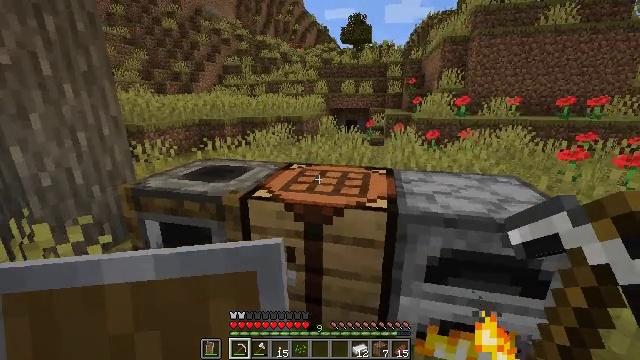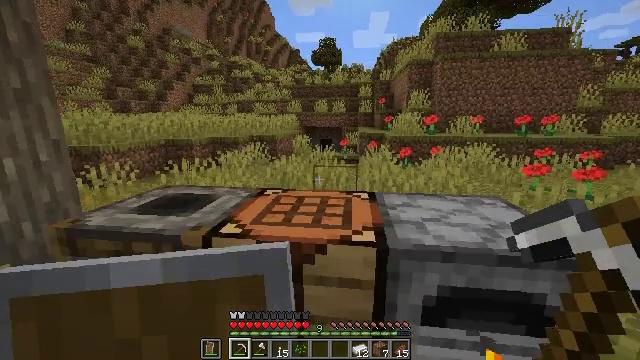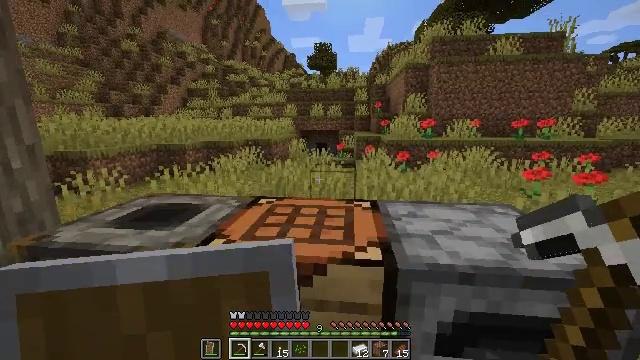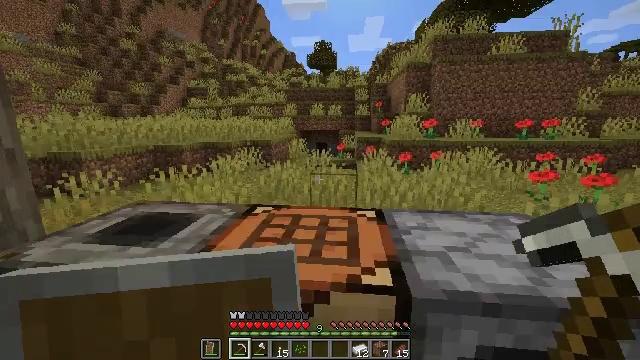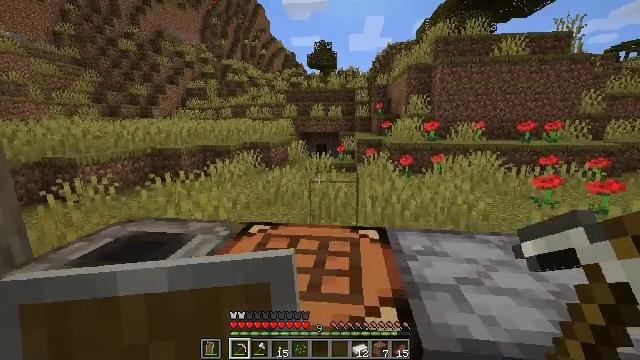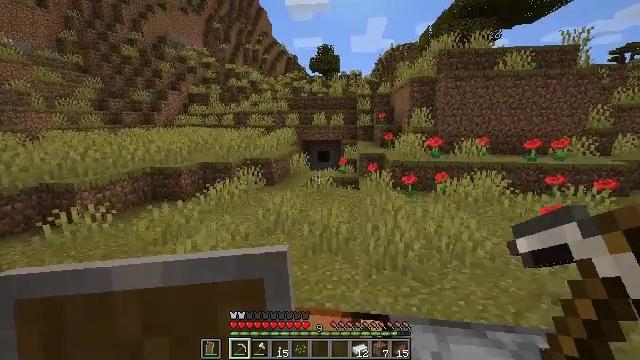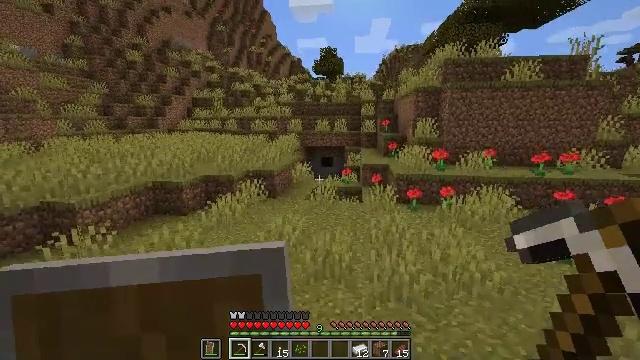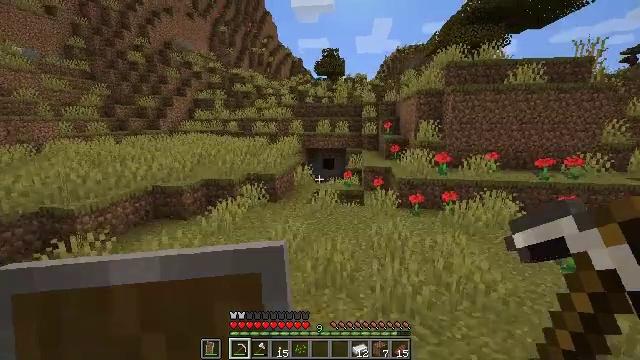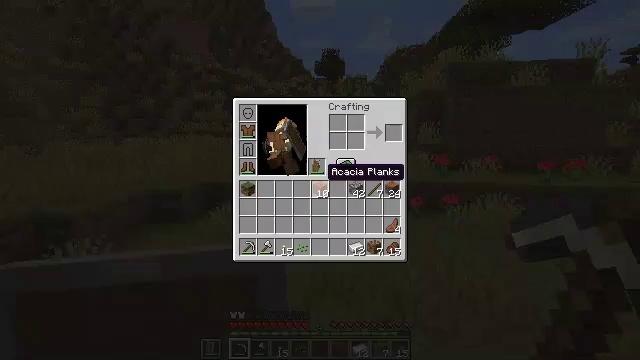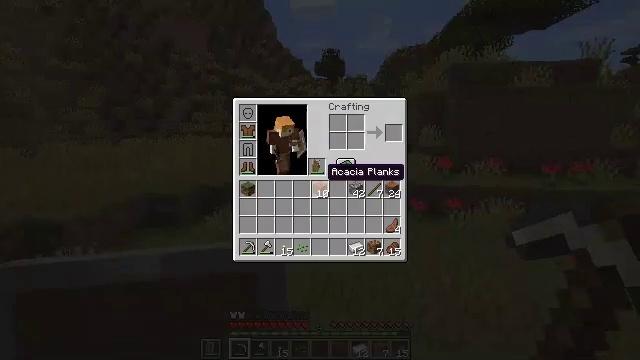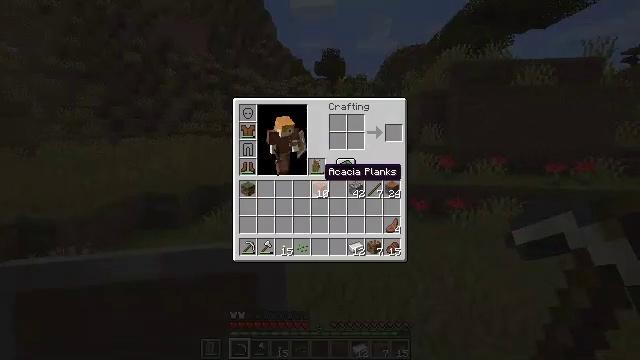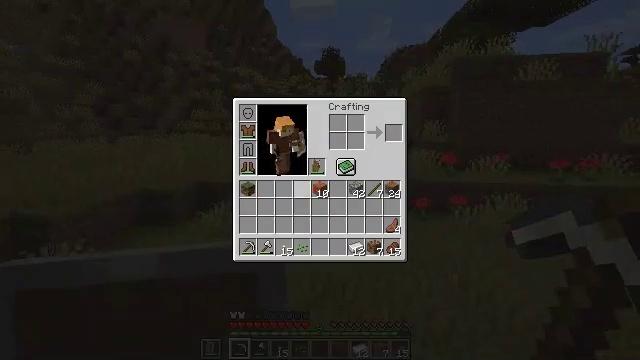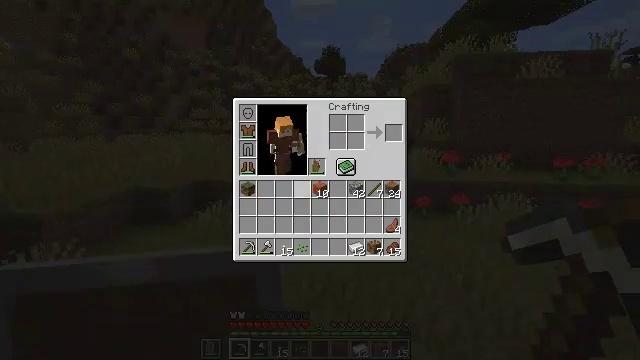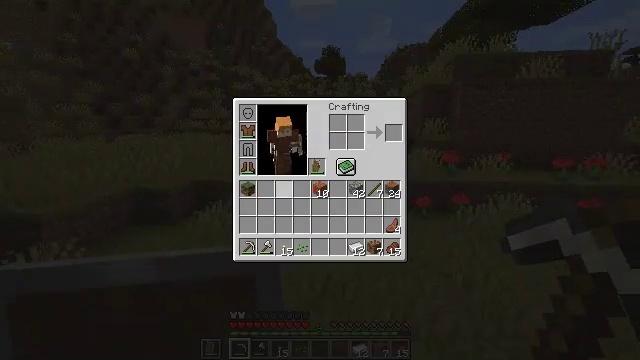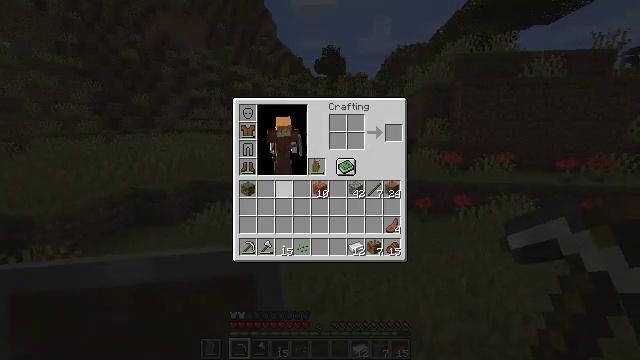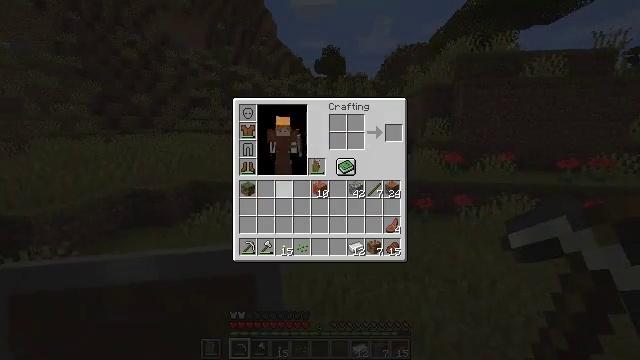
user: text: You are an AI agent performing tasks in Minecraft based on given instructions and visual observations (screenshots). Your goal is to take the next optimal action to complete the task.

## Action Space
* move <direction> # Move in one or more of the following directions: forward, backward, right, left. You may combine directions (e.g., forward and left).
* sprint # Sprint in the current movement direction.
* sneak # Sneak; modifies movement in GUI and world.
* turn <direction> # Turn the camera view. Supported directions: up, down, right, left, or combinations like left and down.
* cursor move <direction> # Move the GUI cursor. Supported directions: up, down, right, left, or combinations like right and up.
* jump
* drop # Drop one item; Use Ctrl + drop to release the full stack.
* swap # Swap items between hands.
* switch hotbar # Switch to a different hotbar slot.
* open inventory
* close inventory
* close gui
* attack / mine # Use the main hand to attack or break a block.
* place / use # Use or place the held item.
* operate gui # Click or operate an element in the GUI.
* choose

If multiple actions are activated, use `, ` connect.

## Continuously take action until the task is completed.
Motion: motion action
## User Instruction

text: Remove a pair of leather boots from the inventory.
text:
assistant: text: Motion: move forward, turn right and up
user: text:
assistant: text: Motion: move forward
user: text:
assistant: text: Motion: move forward
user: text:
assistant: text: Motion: move forward, jump
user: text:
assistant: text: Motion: move forward, jump
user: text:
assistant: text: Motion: move forward, jump
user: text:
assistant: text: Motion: move forward, jump
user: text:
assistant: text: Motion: move forward, jump, close inventory
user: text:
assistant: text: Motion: move forward, close inventory
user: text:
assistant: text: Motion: close inventory
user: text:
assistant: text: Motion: cursor move left, close inventory
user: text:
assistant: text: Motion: cursor move left, open gui
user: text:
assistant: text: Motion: sneak
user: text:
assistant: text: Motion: sneak, cursor move left
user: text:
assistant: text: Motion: sneak
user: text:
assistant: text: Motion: sneak
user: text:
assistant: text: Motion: sneak, cursor move up
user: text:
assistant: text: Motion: sneak, cursor move left and up
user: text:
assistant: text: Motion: sneak, cursor move up
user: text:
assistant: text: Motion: sneak, cursor move up
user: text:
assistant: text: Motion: sneak
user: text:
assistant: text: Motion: sneak
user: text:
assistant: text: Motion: sneak, operate gui
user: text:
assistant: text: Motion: sneak, operate gui
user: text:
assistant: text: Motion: sneak, cursor move down
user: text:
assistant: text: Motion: sneak, cursor move down
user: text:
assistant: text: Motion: sneak
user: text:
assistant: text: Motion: sneak
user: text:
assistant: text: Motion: sneak, operate gui
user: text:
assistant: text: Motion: sneak, operate gui